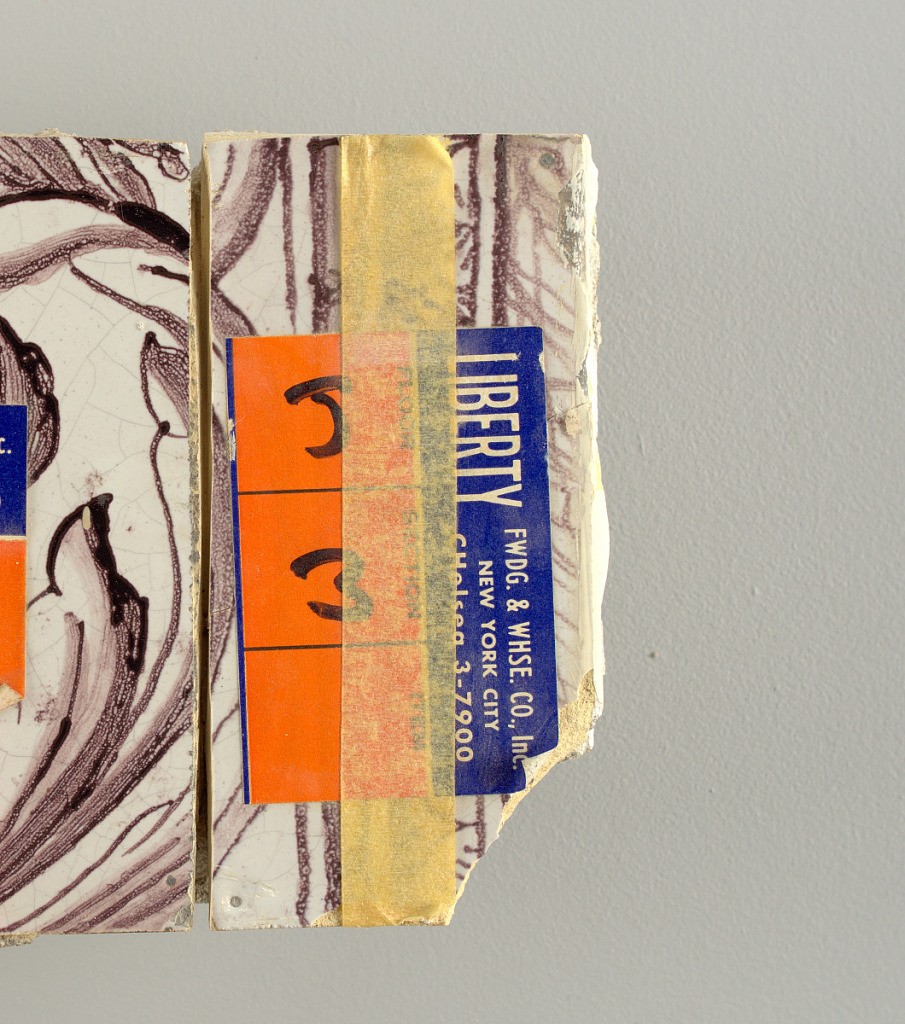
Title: Wall facing
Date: ca. 1725
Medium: tin-glazed earthenware, underglaze
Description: Two vertical rectangles, twenty-three tiles high.  A) Nine tiles wide at top; seven tiles wide at bottom.  B) Ten and one-half tiles wide.

Arabesque design of foliage.  A) with centered figure of Justice under a canopy.  B) with centered urn.